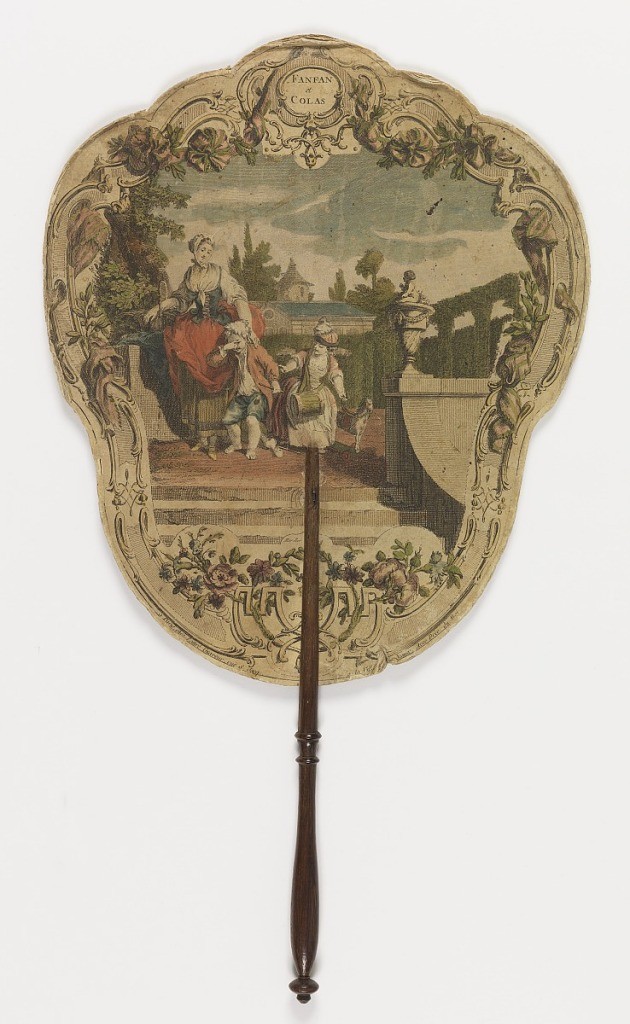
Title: Fanfan et Colas
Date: ca. 1784
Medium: Engraved and hand-colored paper leaf, turned wood handle
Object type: Handscreen
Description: Obverse: hand-colored engraving of a woman with two small boys, one wealthy and one poor, in a garden setting, surrounded by a scrolling framework. Reverse: text from "Fanfan et Colas, Fable Iere, par Mr. l'Abbé Aubert."